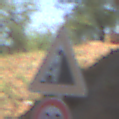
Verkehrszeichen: SteinschlagRechts
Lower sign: Geschwindigkeit90
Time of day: Midday
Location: Roofed (Underpass)
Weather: Clear
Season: NotSpecified
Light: Natural